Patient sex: M
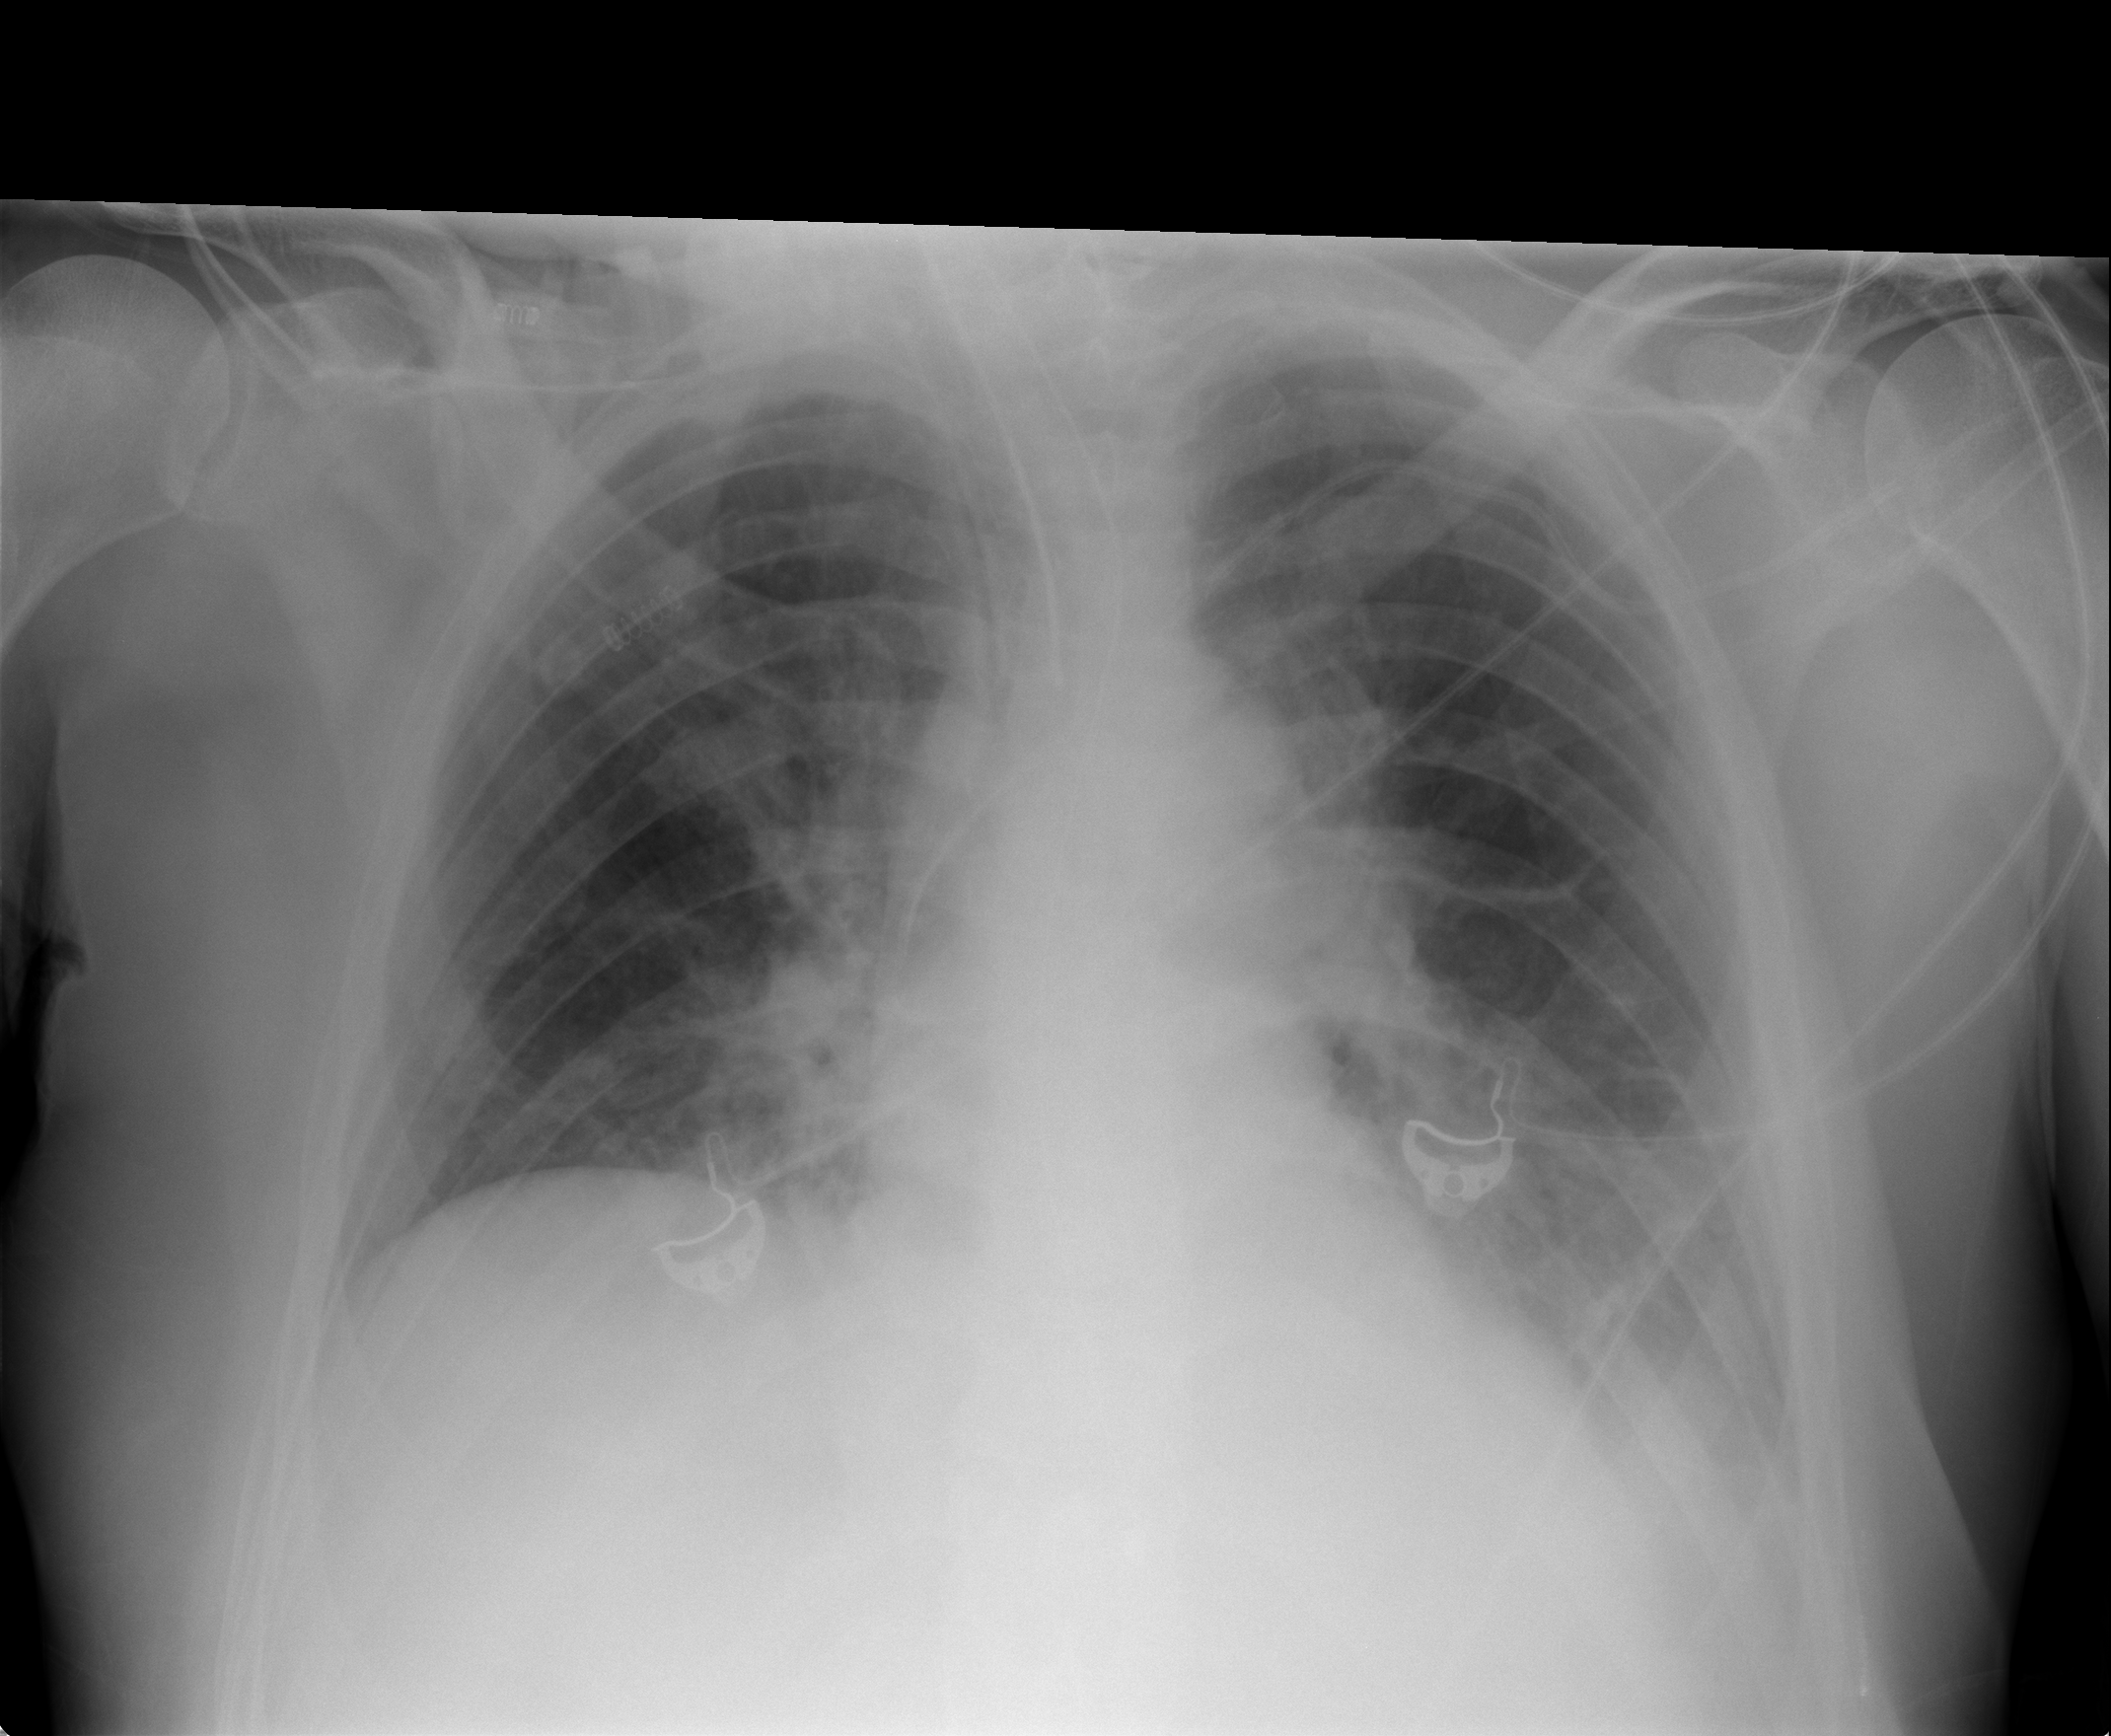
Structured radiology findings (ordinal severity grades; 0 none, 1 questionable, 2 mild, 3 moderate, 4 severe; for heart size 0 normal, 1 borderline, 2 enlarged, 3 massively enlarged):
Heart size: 0
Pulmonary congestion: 0
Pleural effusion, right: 1
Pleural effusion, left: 2
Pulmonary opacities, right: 2
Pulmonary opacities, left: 2
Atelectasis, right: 3
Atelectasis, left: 1